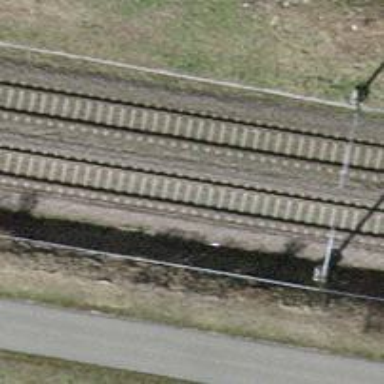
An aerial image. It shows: Railway signal.